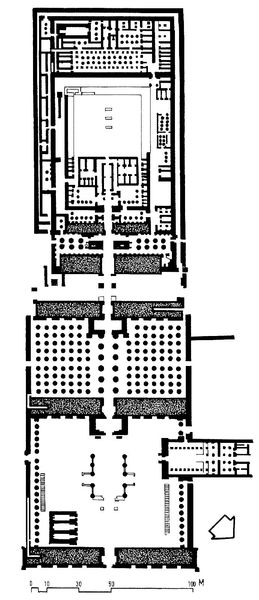
Titel: Karnak, Tempel des Amun, unter König Thutmosis III.
Künstler: Thutmosis III.
Standort: Karnak (Afrika - Ägypten)
Schlagwörter: fenster, säulen, tür, architektur, lang, kirche, eingang, gang, innenhof, rechteck, plan, tempel, pfeil, grundriss, bauplan, atrium, maße